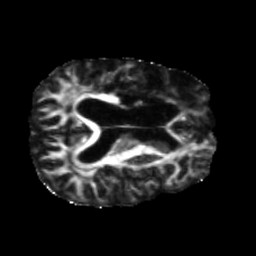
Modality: FA
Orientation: axial
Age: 56
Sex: male
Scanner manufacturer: siemens
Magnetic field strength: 3 T
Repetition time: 5.47 s
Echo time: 0.0854 s